Question: I'm trying to make some kind of strange polymorphism on C++:
I have two trees of classes:
State <-- Stage <-- Stage_1, Stage_2, Stage_3
Action <-- ActionState <-- ActionState_Clear, ActionState_Begin, ActionState_[...]
I want to define some methods on Stage_1 that get an Action as parameter:
'''
State
{
virtual void exec_action(Action *tAct)
{
std:cout << "NOT IMPLEMENTED" << endl;
};
}
Stage_1
{
virtual void exec_action(ActionStage_Clear *tAct)
{
std::cout << "ACTION STAGE CLEAR" << endl;
}
virtual void exec_action(ActionStage_Begin *tAct)
{
std::cout << "ACTION STAGE BEGIN" << endl;
}
}
Action *pAct = new ActionStage_Clear();
State* pSta = new Stage_1();
**pSta->exec_action(pAct);**
'''
I'd like it to show 'ACTION STAGE CLEAR', but it shows 'NOT IMPLEMENTED'. That's - I think - because there isn't any implementation of exec_action(Action *) (although there are some for its son-classes).
EDIT: I'll show you a little part of the diagram:
I have Stage(s) and Action(s). I'll have a ptr to Stage_1, 2 .. and a ptr to Action_1, 2 ...
I want to call and that should execute the code of the son: Action_1::exec_action(Action_1). (if it's not implemented it should call Action::exec_action(Action)).

The question is
How can I fix it?
Is there any other way to make it work?
Thanks, forgive my English.
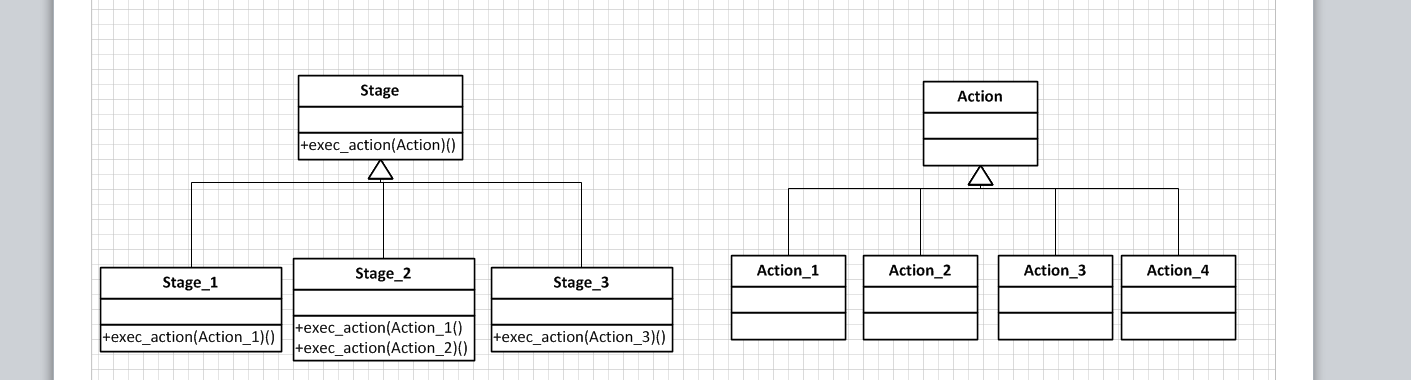
Answer: You can only override in your base classes : the type of the argument in the derived class method must be than the one in the base class.
Otherwise (as in your case), you are just writing a different function.